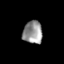
Tissue: skin
Cell type: Epithelial cells
Senescence score: 0.2776
Nuclear area (px): 434
Mean DAPI intensity: 148.594